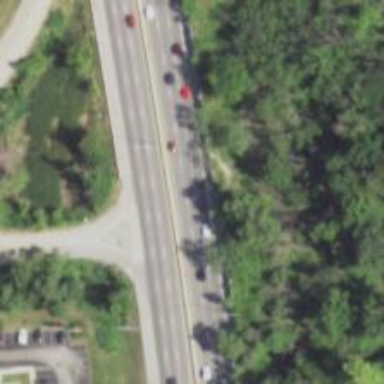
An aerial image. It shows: Trunk highway with expressway features.